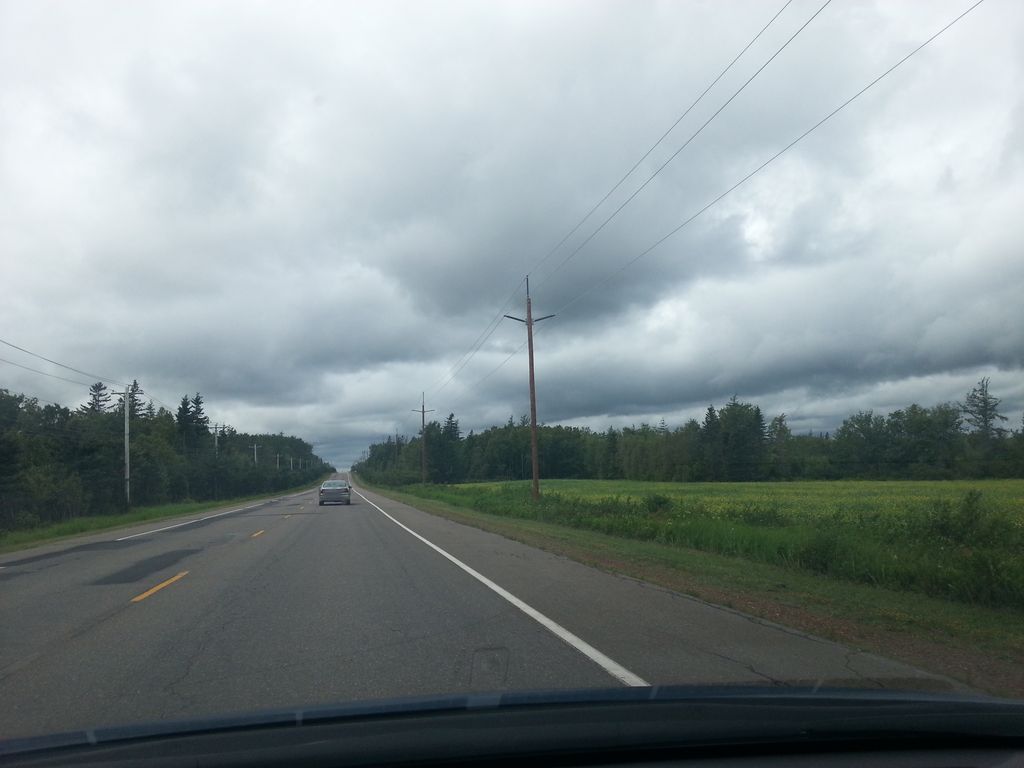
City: charlottetown